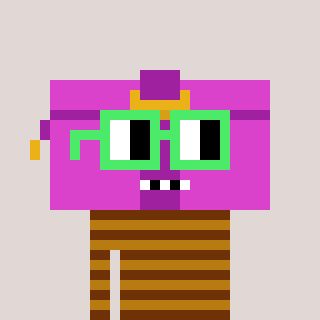
a pixel art character with square light green glasses, a clutch-shaped head and a gold-colored body on a warm background